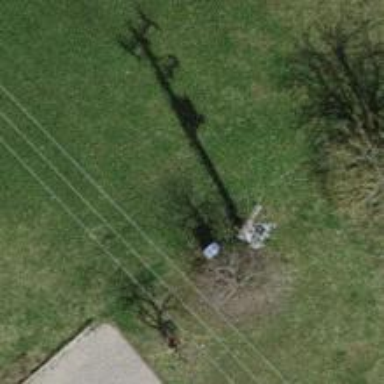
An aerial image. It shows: Minor power line with 3 cables.